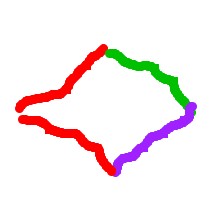
Shape: rhombus